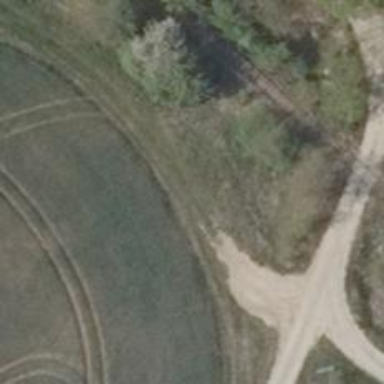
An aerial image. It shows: Grassy track with grade5 tracktype.